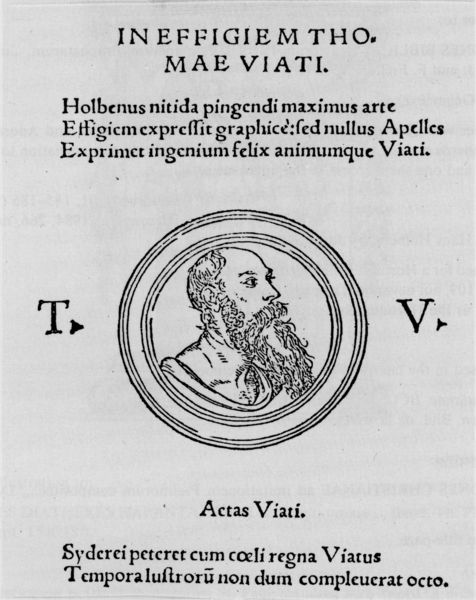
Titel: Bildnis des Thomas Wyatt
Künstler: Hans Holbein
Institution: (Seriendruck)
Schlagwörter: akt, kopf, mann, weiß, grob, grau, hell, nase, ohr, profil, schwarz, stirn, zeichnung, blick, bart, hemd, augen, falten, gesicht, vollbart, bildnis, portrait, porträt, gewand, haare, blatt, brustbild, locken, schulter, kreis, rund, tondo, holzschnitt, schrift, papier, grafik, graphik, linien, rand, büste, glatze, ring, buch, medaillon, druck, stich, titel, künstler, seite, schwarzweiß, text, buchstaben, kreise, initiale, überschrift, buchdruck, buchseite, titelbild, wappen, foliant, brief, mittelalter, gelehrter, porträ, zeit, emblem, auszug, wess, flugblatt, pfeile, latein, lateinisch, maximus, frontispiz, holbein, druckschrift, gemme, kirchenvater, spitze nase, t, doppelter rand, v, in effigiemtho, actas, viari, effigie, biographie, mae, actas viati, tv, seiderei, viati, aktas, provis